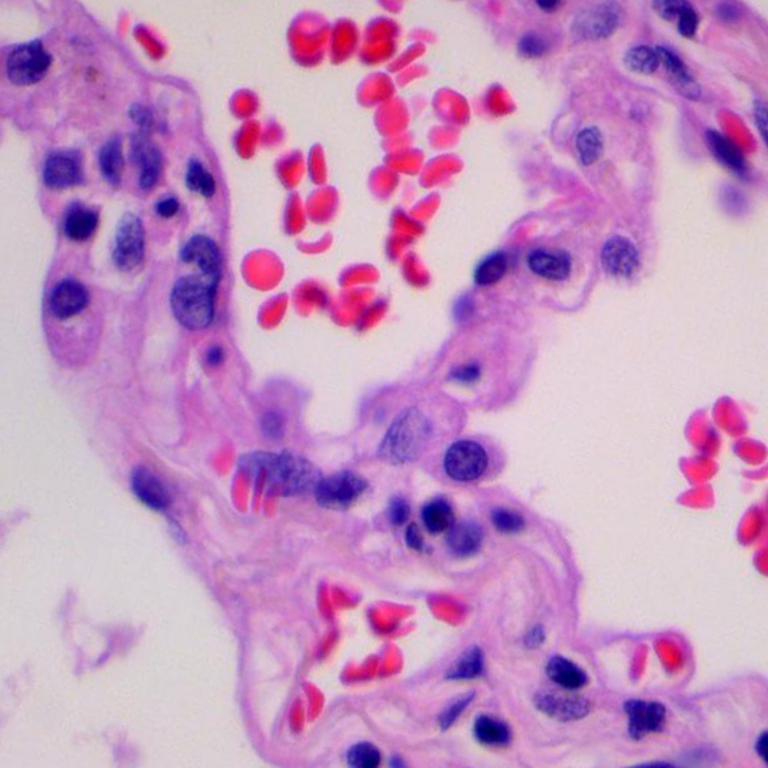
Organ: lung
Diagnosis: benign